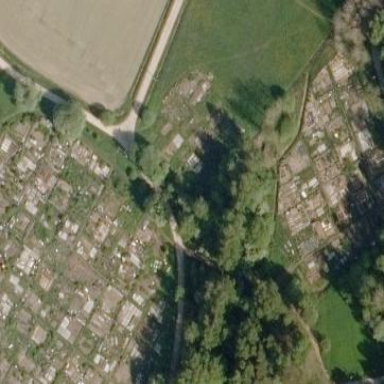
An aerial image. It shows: Area designated for allotments.